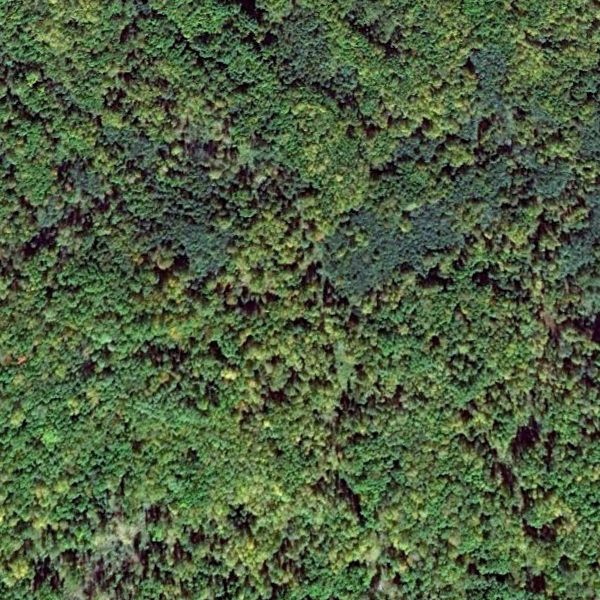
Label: Forest